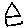
Label: house